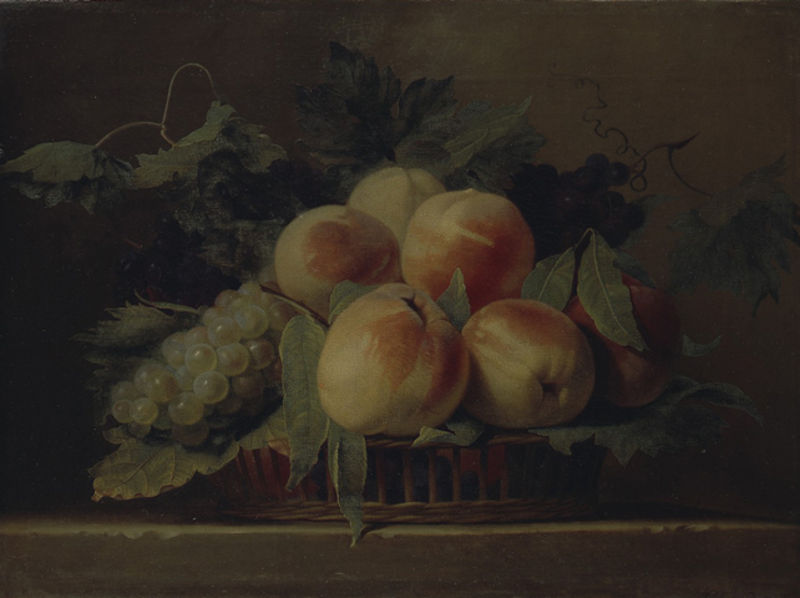
Titel: Körbchen mit Pfirsichen und Trauben
Künstler: Jean Michel Picart
Standort: Karlsruhe
Institution: Staatliche Kunsthalle Karlsruhe
Schlagwörter: grün, oil, red, white, black, dark, green, grey, old, painting, symbolism, table, yellow, picture, pink, reflection, brown, plant, wine, wood, apple, food, fruit, nature, orange, stand, light, plants, decoration, frame, color, purple, shadow, dunkel, realism, photo, grape, peach, ledge, still life, basket, leaves, art, colors, shine, shiny, study, woven, leaf, shadows, gelb, dutch, stilleben, grapes, eat, darkness, still, round, barock, strokes, faded, vine, vines, bowl, stem, five, van gogh, tisch, concrete, gemälde, fruits, malerei, stillife, foliage, mone, platter, apples, naturalism, nice, chiaroscuro, gogh, quince, pear, portait, korb, blätter, stillleben, 5, gloomy, peaches, lunch, fun, yes, trauben, six, tenebrism, furit, basket', orang, pears, stems, fertility, fade, counter, still live, apfel, obst, weintrauben, bunch, fruit basket, light#, fuit, dead nature, pfirsich, apricots, woodn, symbolismm, ranken, nectarine, naturemorte, grape leaves, grapevine, pfirsiche, climbers, prespective, yum, ripe, viness, fruit leaves, eucalyptus